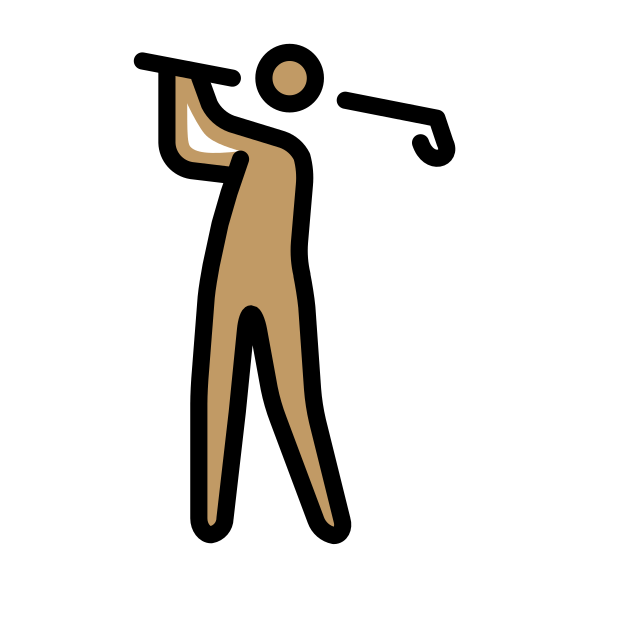
man golfing: medium skin tone